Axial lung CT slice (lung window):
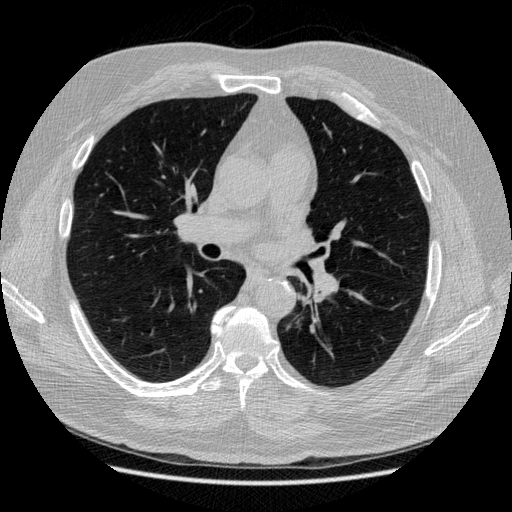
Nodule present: no